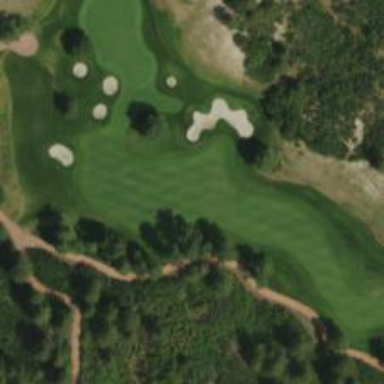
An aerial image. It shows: Golf hole.